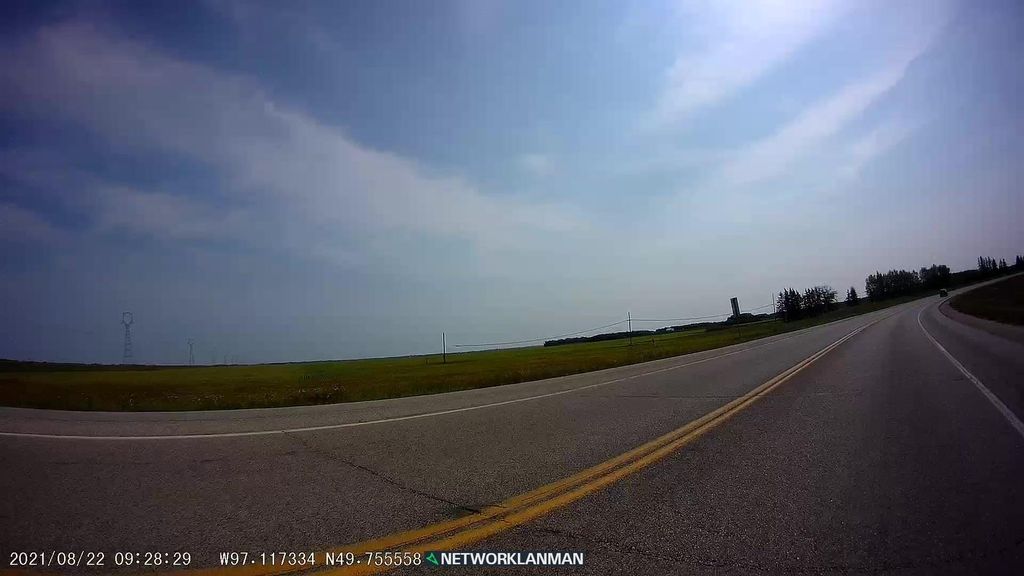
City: winnipeg